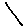
Label: line